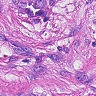
Metastatic tissue present: yes